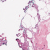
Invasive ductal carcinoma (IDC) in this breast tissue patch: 0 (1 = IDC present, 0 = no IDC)